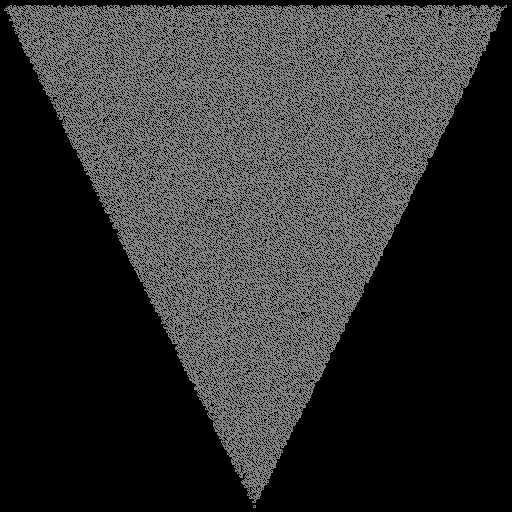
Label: a1